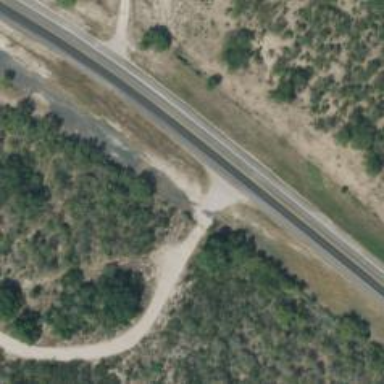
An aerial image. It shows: Trunk highway.